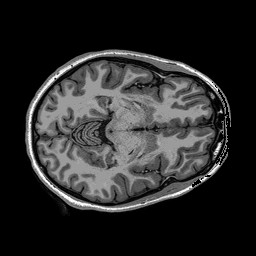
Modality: T1w
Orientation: coronal
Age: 32
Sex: female